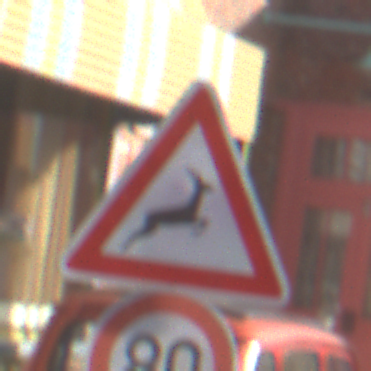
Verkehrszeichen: WildwechselLinks
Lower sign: Geschwindigkeit80
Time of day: MorningAfternoon
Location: Outdoor (Special)
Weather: PartlyCloudy
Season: NotSpecified
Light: Natural